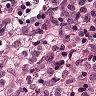
Metastatic tissue present: yes